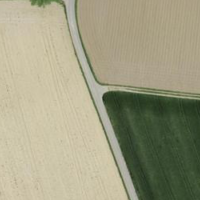
EUNIS habitat code: 52
Species observed at this site:
Chenopodium album
Elymus repens
Fallopia convolvulus
Persicaria lapathifolia